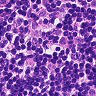
Metastatic tissue present: no